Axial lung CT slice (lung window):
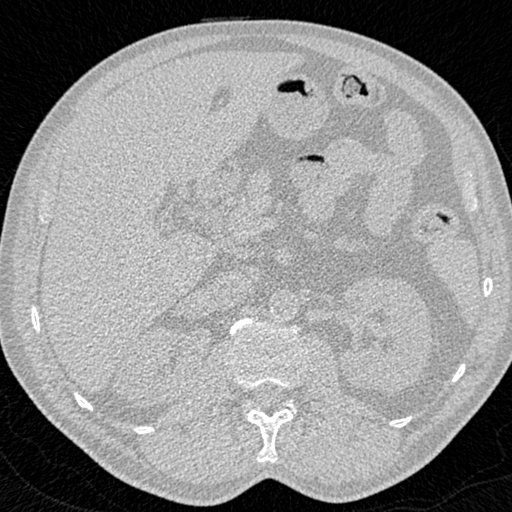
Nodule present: no